Aerial crown-view tile of a tropical tree (Barro Colorado Island, Panama), acquired 20250818:
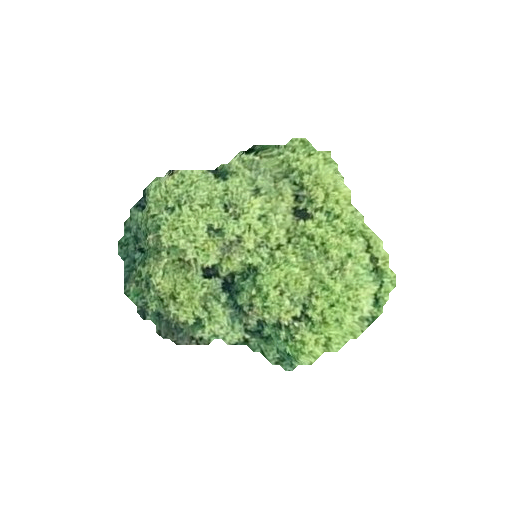
Species: Alseis blackiana
GBIF accepted scientific name: Alseis blackiana
Crown area: 63.569 m²